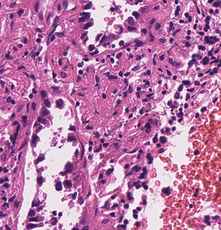
Tumor epithelial tissue: yes
Tumor-associated stroma tissue: yes
Normal tissue: no